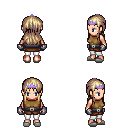
a pixel art fantasy rpg character, female body template, human, light skin, leather chest armor, white pants, white blonde unkempt hairstyle, purple tiara, metal gloves, white slippers, four views (front, back, left, right), 2x2 character sprite sheet, small pixel art, hard edges, no anti-aliasing